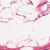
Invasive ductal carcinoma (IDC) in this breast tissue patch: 0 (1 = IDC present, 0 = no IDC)